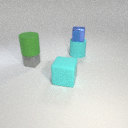
small gray rubber cube below large green rubber cylinder